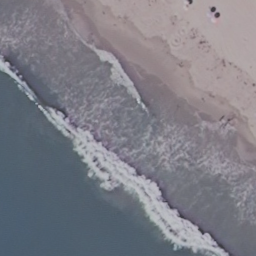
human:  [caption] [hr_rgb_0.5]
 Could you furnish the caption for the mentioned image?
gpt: Waves slapping a white sand beach throw up white foams .

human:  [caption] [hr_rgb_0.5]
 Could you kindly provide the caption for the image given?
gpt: This is a beach with blue-green waters and sand .

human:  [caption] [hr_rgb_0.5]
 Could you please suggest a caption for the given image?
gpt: The waves beat on the white sands .

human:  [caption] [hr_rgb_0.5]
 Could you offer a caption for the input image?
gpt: Waves slapping a white sand beach .

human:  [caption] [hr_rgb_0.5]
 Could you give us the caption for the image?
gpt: Waves slapping a white sand beach throw up white foams .